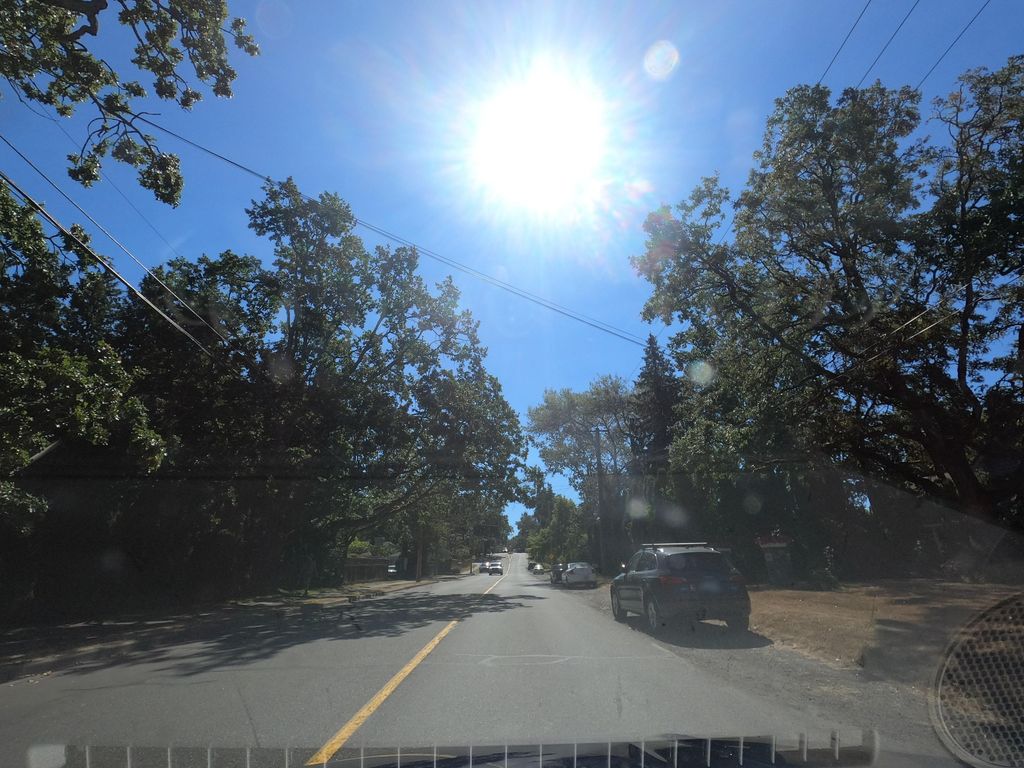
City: victoria